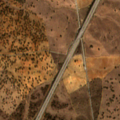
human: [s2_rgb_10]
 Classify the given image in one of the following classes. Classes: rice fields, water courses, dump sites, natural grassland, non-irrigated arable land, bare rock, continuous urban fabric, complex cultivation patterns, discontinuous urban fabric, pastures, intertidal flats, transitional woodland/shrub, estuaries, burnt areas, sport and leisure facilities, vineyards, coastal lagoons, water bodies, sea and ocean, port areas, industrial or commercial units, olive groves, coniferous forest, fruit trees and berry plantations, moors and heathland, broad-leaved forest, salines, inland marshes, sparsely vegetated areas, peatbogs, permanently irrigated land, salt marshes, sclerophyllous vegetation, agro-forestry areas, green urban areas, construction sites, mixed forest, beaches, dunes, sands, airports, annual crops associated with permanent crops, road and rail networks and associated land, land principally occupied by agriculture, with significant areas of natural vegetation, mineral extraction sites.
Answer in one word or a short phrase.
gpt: non-irrigated arable land, agro-forestry areas, transitional woodland/shrub